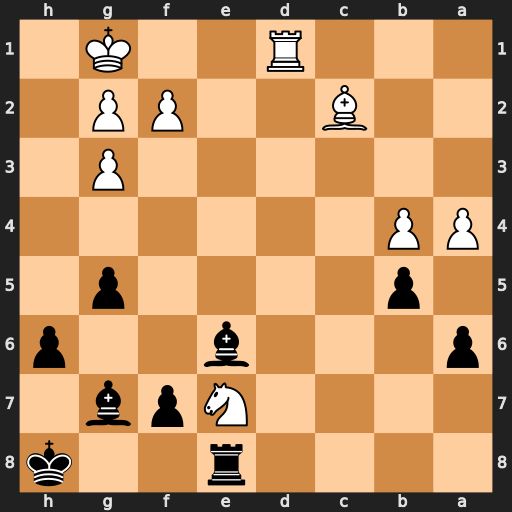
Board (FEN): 4r2k/4Npb1/p3b2p/1p4p1/PP6/6P1/2B2PP1/3R2K1
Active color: b
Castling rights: -
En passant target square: -
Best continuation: bxa4 Bxa4 Rxe7 Rd8+ Kh7 Bc2+ f5